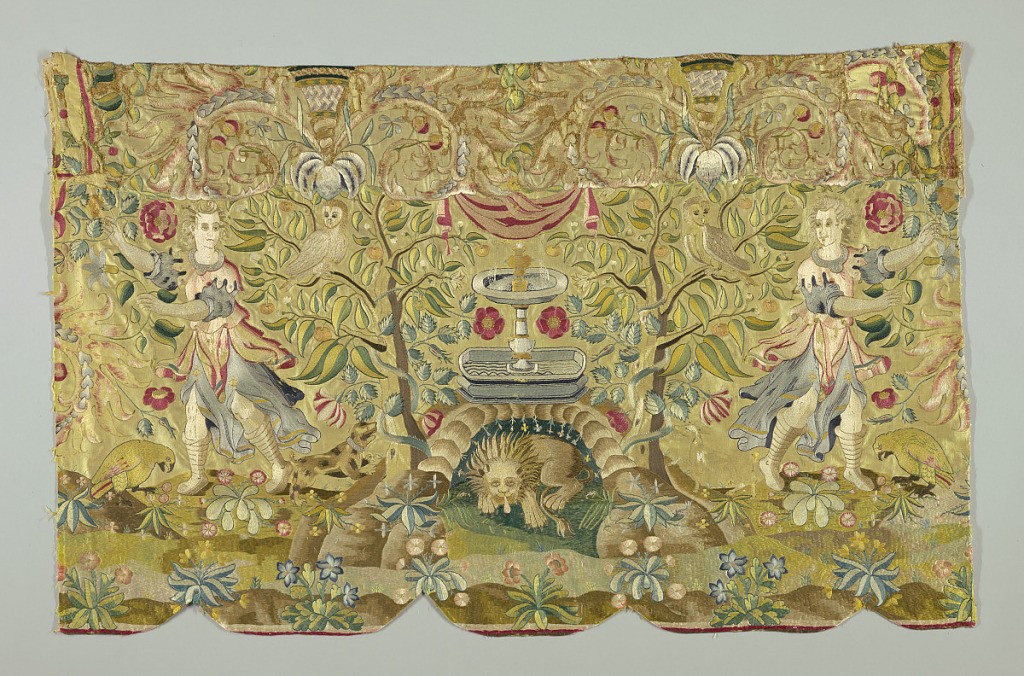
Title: Valance
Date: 17th century
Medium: silk, linen Technique: embroidered on satin weave
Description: Horizontal panel of light yellow satin with multicolored silk embroidery. Design is a fountain with a lion recumbent in a grotto below it. On either side are trees with climbing Tudor roses and a man with a dog reaching toward a branch. Small flowers are scattered over the foreground. Backed with tan linen. Composed of several fragments. Fringe sewed in scallops on bottom edge.